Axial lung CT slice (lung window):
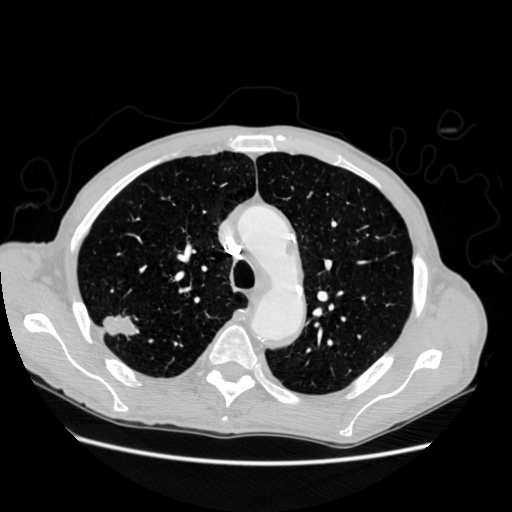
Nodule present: yes
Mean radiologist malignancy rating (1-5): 4.5